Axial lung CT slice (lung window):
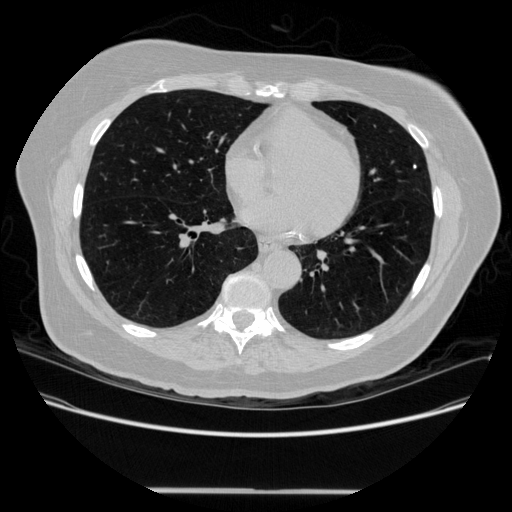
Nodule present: yes
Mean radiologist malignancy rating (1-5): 1.5